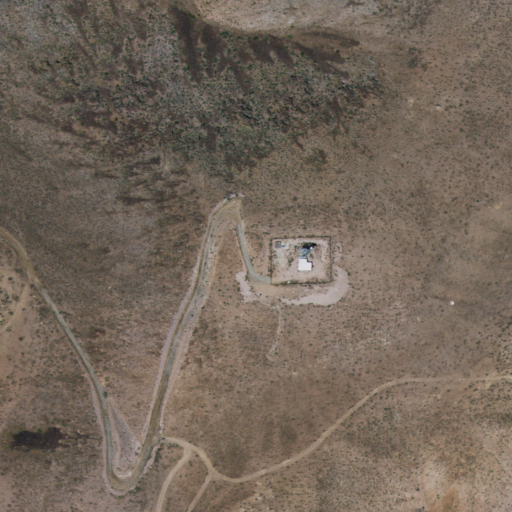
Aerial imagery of mountain in California named Lane Mountain containing shrub, grassland, and open development